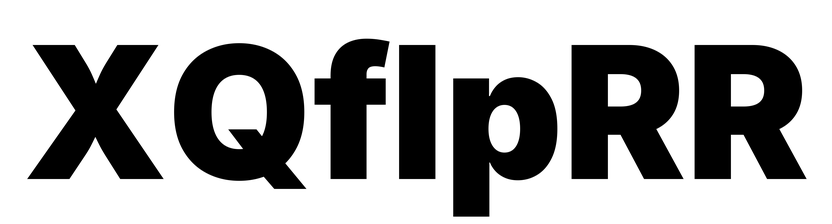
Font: Inter_Black